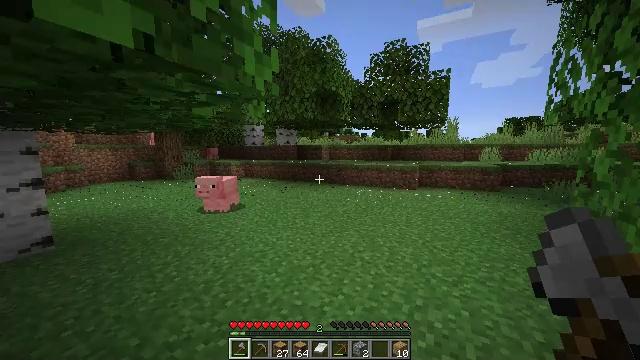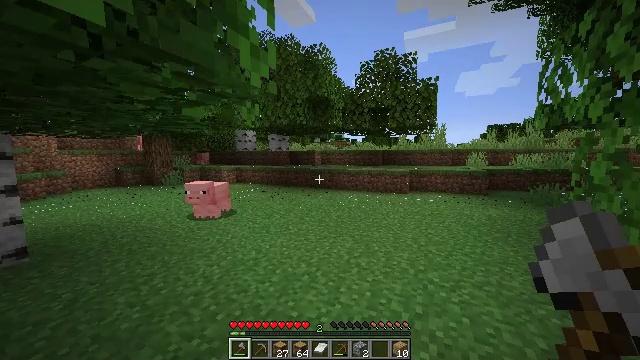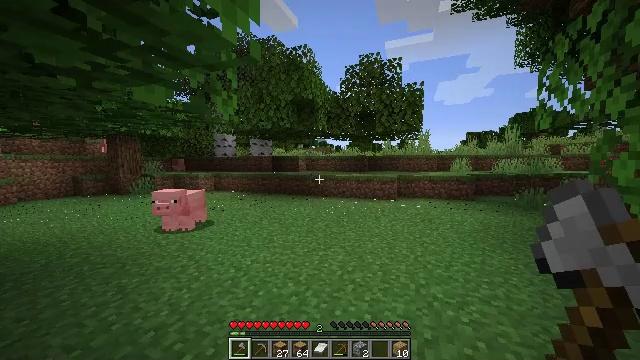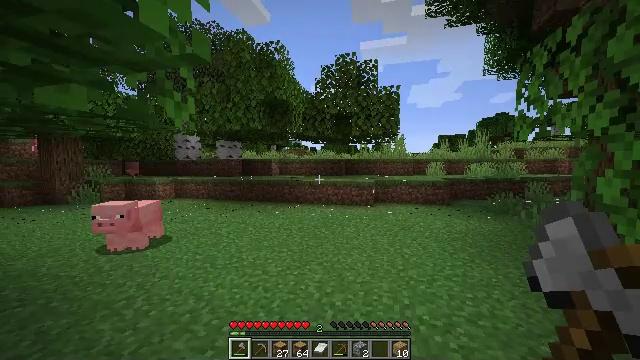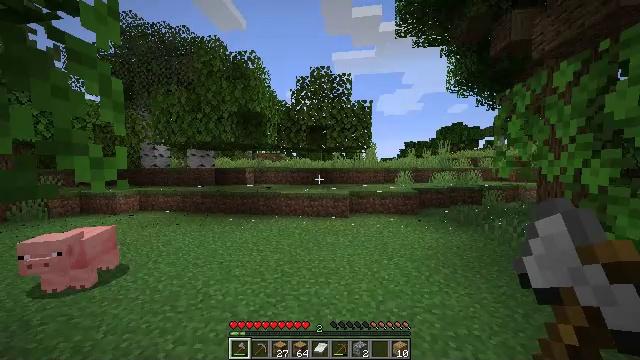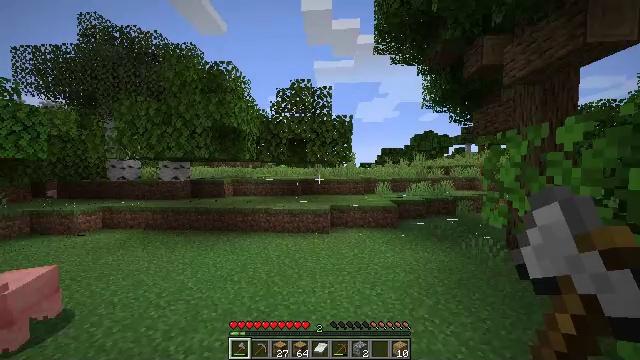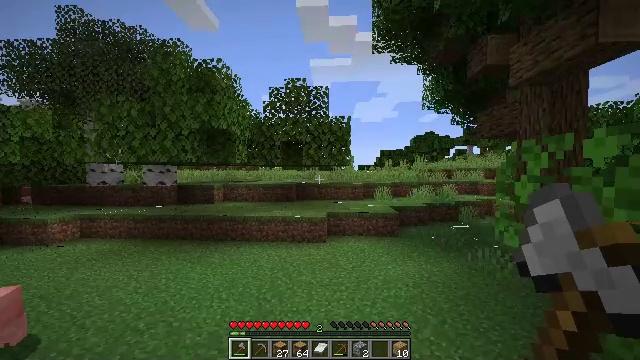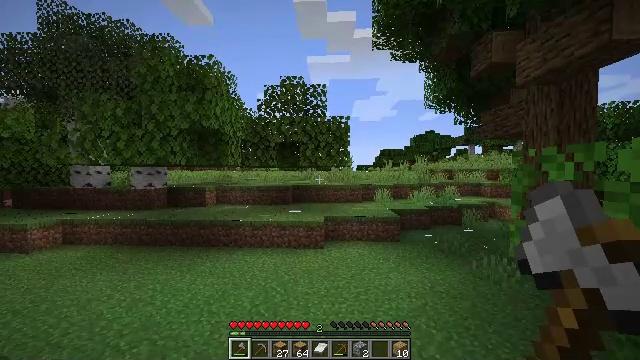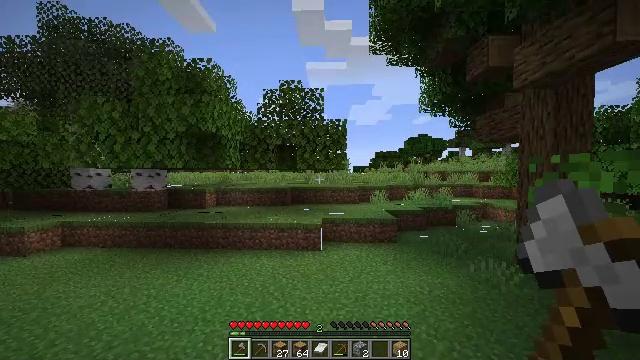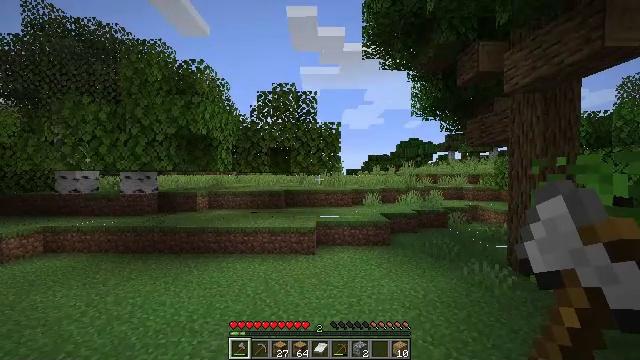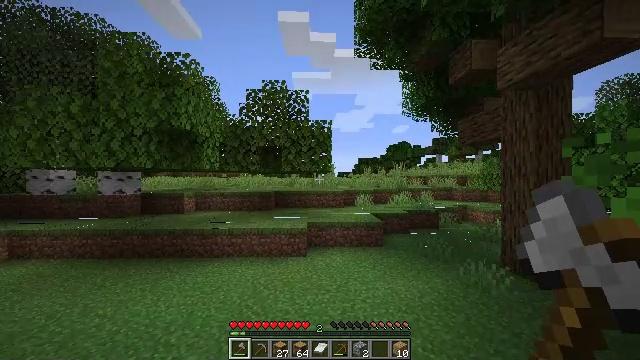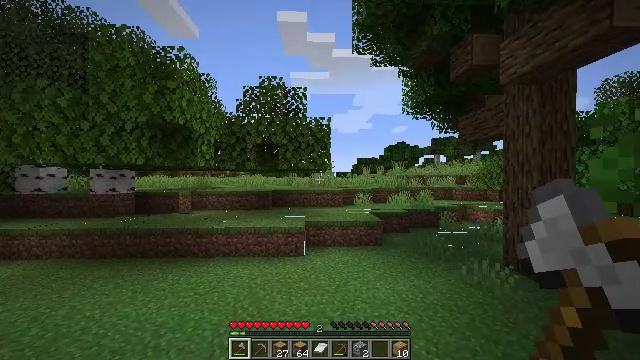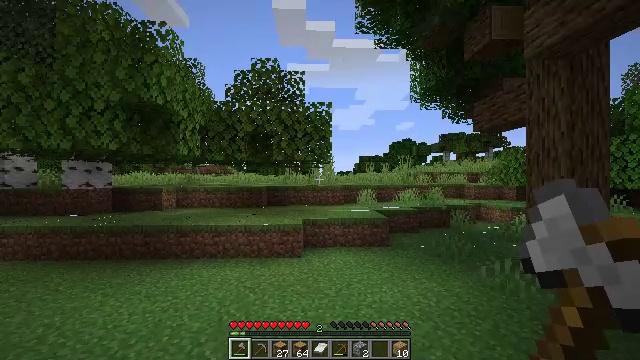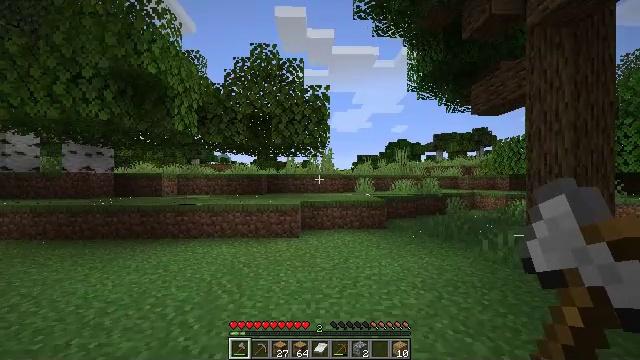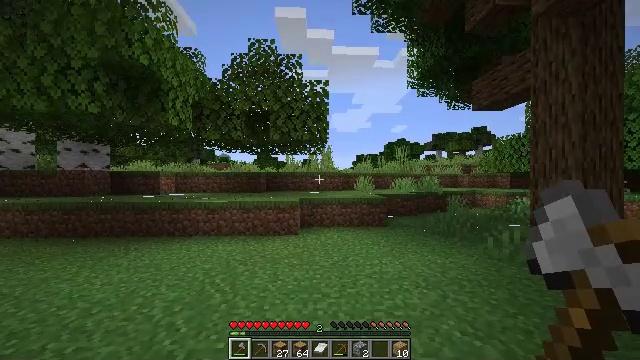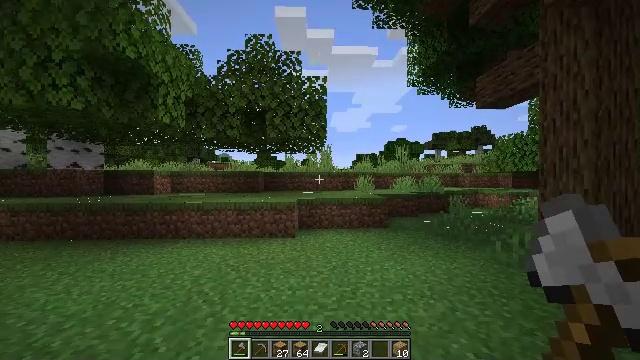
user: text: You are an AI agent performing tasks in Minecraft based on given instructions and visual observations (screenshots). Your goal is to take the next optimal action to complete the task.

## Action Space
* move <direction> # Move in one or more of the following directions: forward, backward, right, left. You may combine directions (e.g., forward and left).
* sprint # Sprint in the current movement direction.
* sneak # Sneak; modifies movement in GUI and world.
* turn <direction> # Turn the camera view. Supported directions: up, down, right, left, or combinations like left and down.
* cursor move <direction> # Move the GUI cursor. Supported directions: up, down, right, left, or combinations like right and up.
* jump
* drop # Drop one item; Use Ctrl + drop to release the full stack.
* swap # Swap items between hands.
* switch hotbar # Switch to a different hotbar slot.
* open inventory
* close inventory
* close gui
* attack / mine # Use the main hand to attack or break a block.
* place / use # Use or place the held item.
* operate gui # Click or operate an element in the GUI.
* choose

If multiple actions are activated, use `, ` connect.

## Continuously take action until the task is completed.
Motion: motion action
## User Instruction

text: Open the furnace and cook beef.
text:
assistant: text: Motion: move forward, sprint, turn right and up
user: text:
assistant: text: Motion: move forward, sprint, turn right and up
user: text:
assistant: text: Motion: move forward, sprint, turn right, jump
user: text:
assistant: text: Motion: move forward, sprint, turn right, jump
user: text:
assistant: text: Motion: move forward, sprint, turn right, jump
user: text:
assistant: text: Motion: move forward, sprint, jump
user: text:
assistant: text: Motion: move forward, sprint, jump
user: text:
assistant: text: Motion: move forward, sprint, jump
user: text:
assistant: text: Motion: move forward, sprint, turn right, jump
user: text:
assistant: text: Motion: move forward, sprint, turn right, jump
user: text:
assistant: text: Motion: move forward and move right, sprint
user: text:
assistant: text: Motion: move forward and move right, sprint
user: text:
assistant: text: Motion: move forward and move right, sprint
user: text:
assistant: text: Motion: move forward and move right, sprint
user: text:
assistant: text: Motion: move forward, sprint
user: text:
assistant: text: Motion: move forward, sprint, jump
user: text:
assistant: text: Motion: move forward, sprint, jump
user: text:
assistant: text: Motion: move forward, sprint, turn right, jump
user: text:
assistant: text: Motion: move forward and move right, sprint, jump
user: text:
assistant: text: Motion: move forward and move right, sprint
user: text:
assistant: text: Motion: move forward and move right, sprint
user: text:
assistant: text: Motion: move forward and move right, sprint
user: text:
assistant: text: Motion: move forward and move right, sprint, turn right and down
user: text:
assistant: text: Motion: move forward, sprint, turn right
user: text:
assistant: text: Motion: move forward, sprint, turn right
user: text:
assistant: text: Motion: move forward, sprint
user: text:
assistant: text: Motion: move forward, sprint, turn right
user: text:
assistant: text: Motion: move forward, sprint
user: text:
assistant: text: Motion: move forward, sprint
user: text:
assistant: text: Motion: move forward, sprint, jump